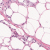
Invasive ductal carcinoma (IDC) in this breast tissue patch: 0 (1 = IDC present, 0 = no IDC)